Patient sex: M
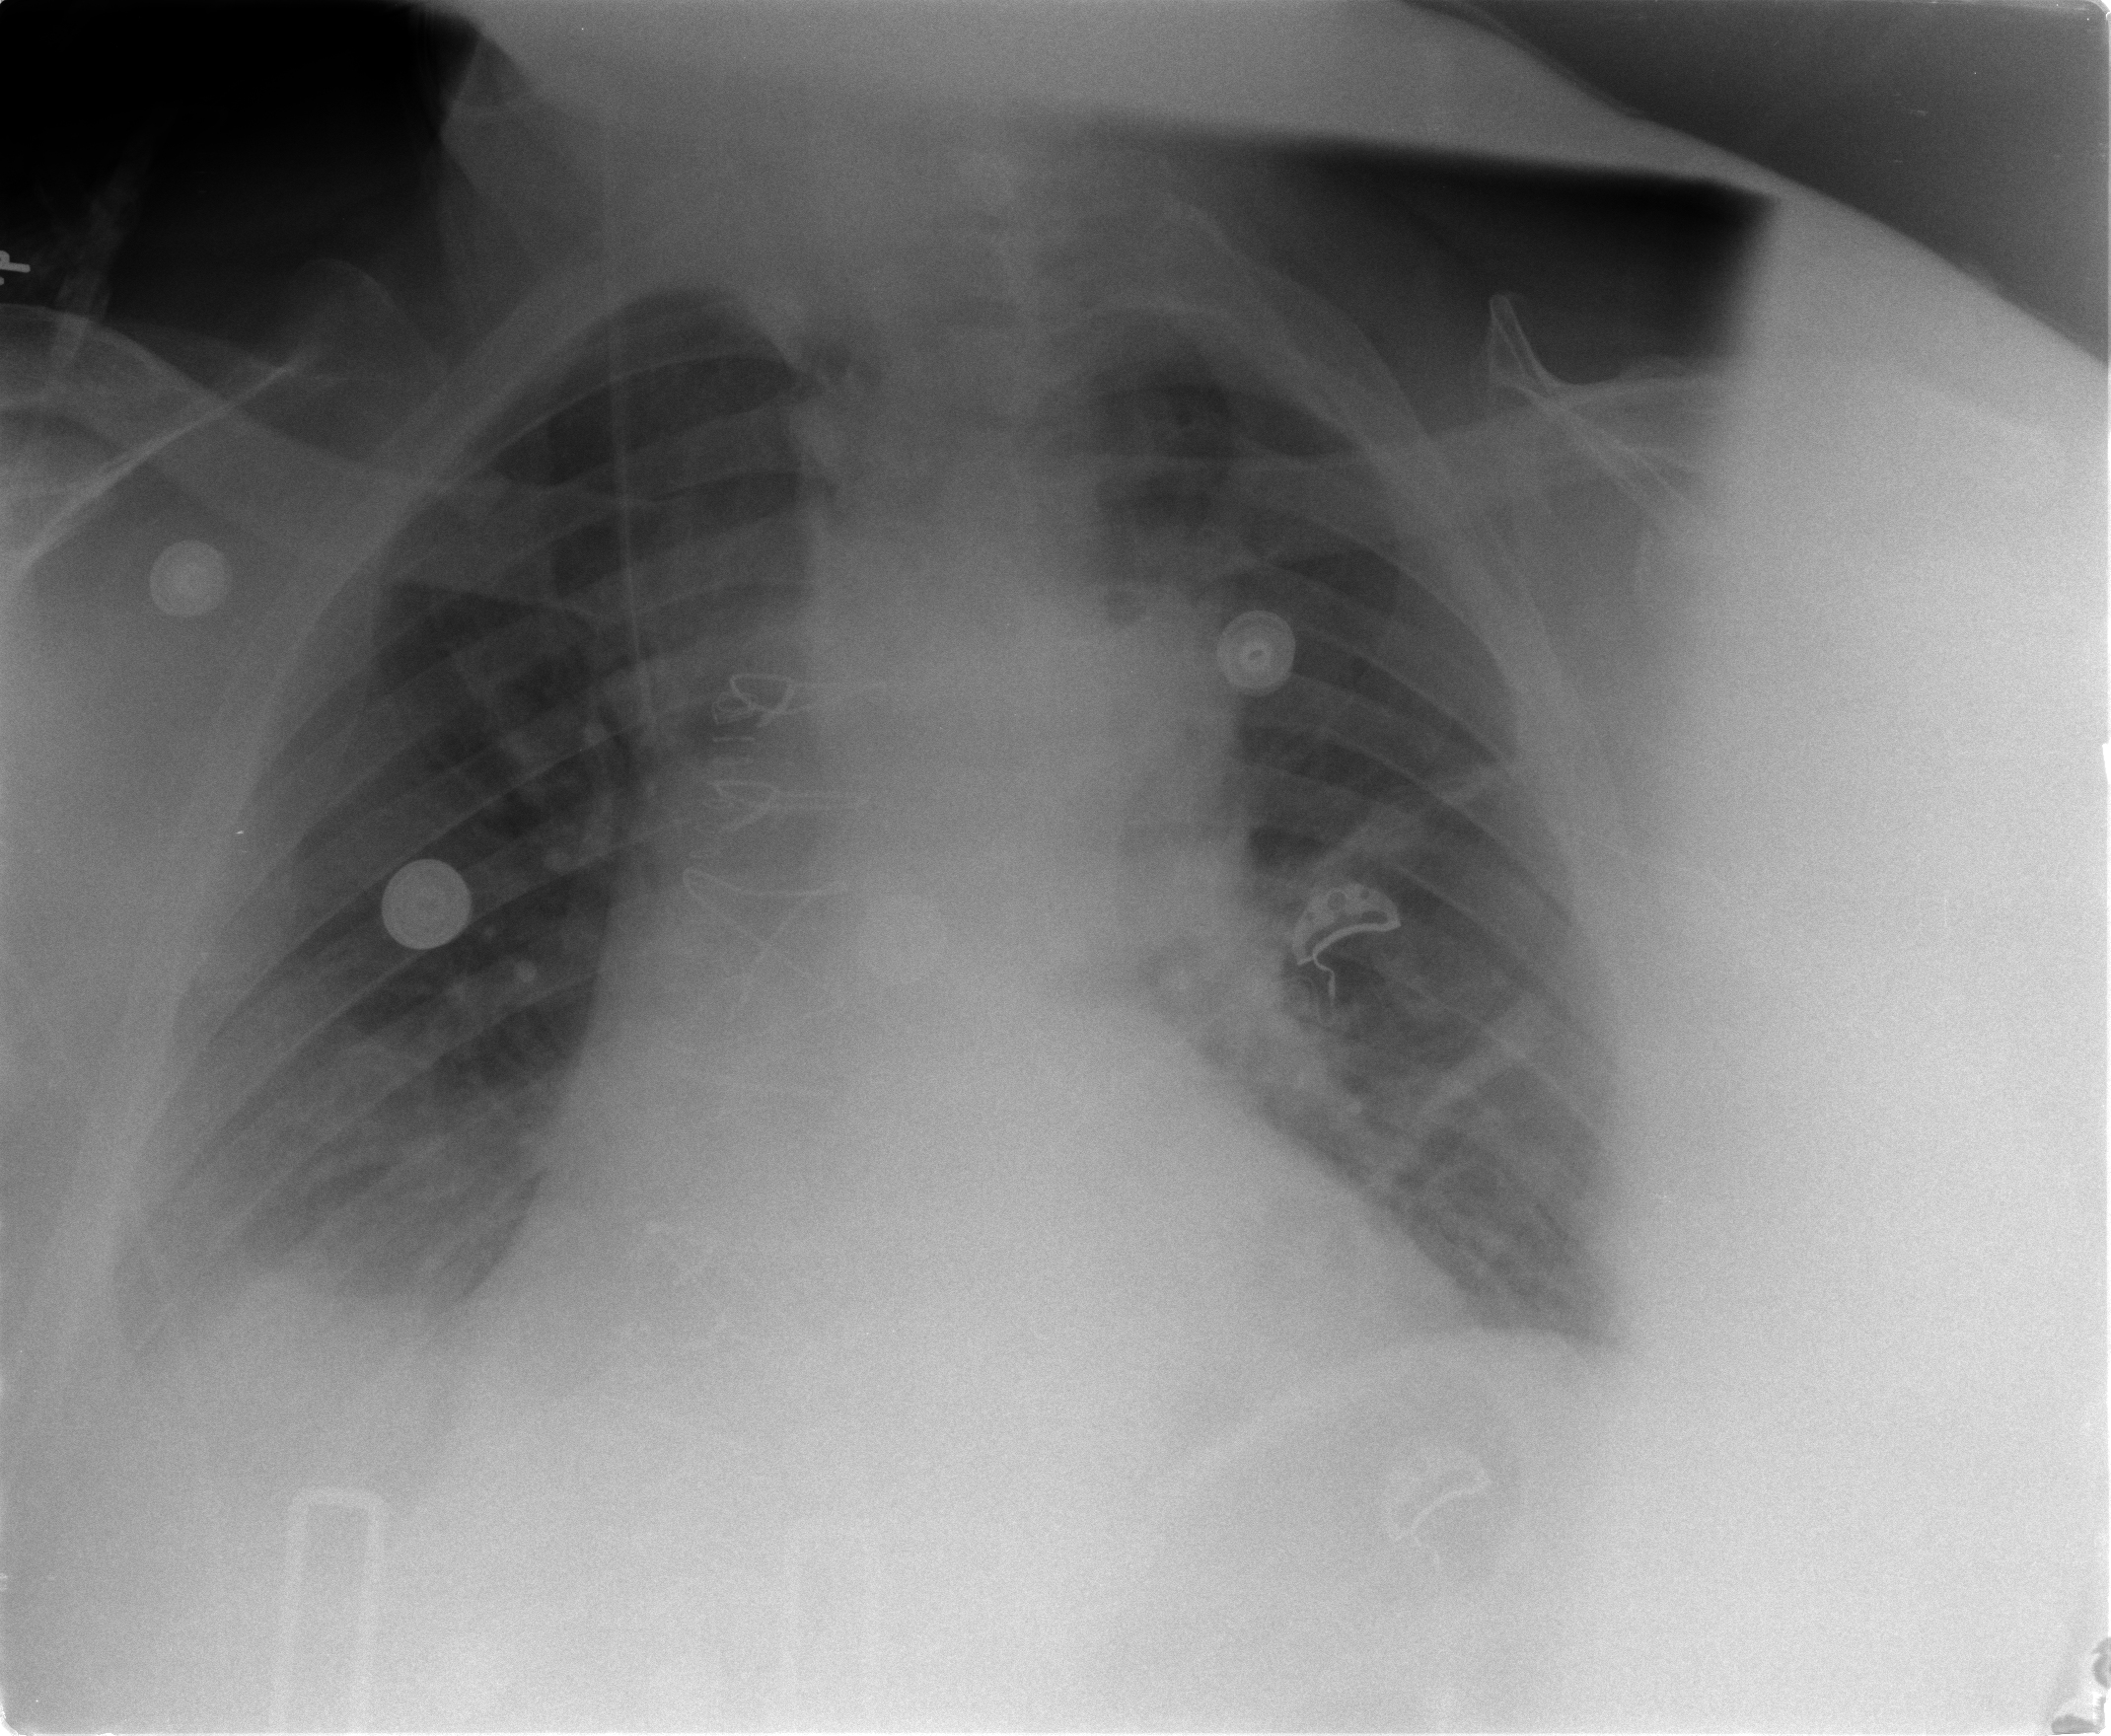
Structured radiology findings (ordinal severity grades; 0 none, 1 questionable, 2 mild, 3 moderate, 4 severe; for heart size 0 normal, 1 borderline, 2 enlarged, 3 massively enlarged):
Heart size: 2
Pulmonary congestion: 1
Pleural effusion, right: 2
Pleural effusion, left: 0
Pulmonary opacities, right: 0
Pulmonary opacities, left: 0
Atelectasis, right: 2
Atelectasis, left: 2